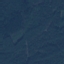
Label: Forest